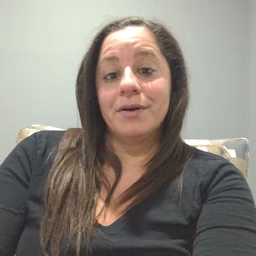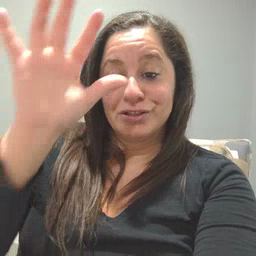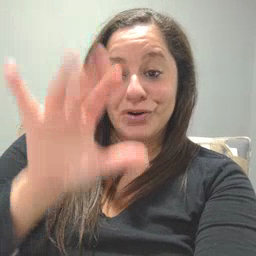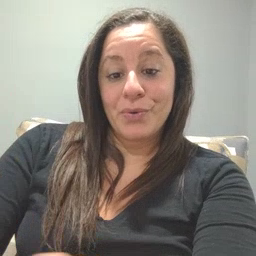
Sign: snow